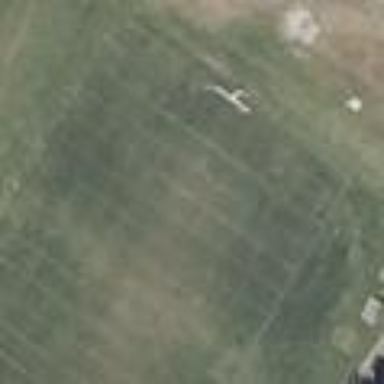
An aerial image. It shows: Soccer pitch with grass surface for leisure and sports.